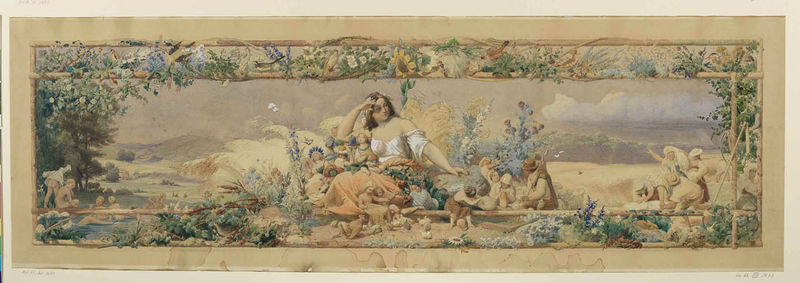
Titel: Jahreszeitenzyklus: Der Sommer
Künstler: Adolf Schrödter
Standort: Karlsruhe
Institution: Staatliche Kunsthalle Karlsruhe
Schlagwörter: akt, baum, blau, blätter, gemälde, himmel, mann, nackt, wasser, weiß, wolken, aquarell, baden, badende, bäume, fluss, frauen, gelb, grün, landschaft, menschen, mädchen, sand, see, sitzen, teich, ufer, blume, blumen, brust, bunt, busen, frau, haar, holz, hut, kleid, männer, orange, pastell, szene, zeichnung, blüte, blüten, dame, gras, rot, wolke, beige, leute, ornament, rock, alt, feier, feiern, hemd, arm, arme, band, bluse, lang, rahmen, portrait, bach, baumstamm, feld, gräser, horizont, hügel, natur, brücke, busch, büsche, haare, sitzend, stoff, kind, mutter, personen, girlande, musik, pflanze, pflanzen, borte, dekoltee, locken, rokoko, schulter, tal, tugend, arbeit, kinder, engel, ranken, farbig, sommer, strand, papier, schwan, arbeiten, feldarbeit, berge, dünen, rand, romantik, banner, querformat, steg, dick, spielen, schmal, dekor, floral, zeigen, lavendel, frühling, bauer, panorama, blühen, bad, eva, paradies, babys, schwimmen, flusslandschaft, jugenstil, allegorie, mythologie, flora, ranke, flecken, biedermeier, runge, tümpel, nymphen, eros, disteln, fauna, eden, blumenranken, fresko, breit, arkadien, kitsch, putten, spalier, putti, format, dekorativ, schwäne, laube, diana, dicklich, alegorie, sonnenblume, pastel, lagern, wassser, blumig, lieblich, buchmalerei, nakct, riese, rahme, wasseer, rankwerk, verschnörkelt, der tag, wandfries, riesin, schäferszene, blümen, mitter, romantismus, 18. jahrhundert, berge wolken, nrahmen, amouretten, floralornament